Question: I want to show statistics of five countries, to each country I have 4 values of each year (2000, 2004, 2008, 2012).
The code is fine, but I have one main problem with colors, the color of each field is not fix, for example for one country the color sequence is (blue for 1st filed, red for 2ed filed, ..) but with another country the sequence is different.
another problem with legend, only 2 values out of 5 appear
Here is the code :
'''
par(mfrow=c(3,2),oma=c(5,0,0,0),xpd=NA)
par(mar=c(4,4,2,2))
schoolenrollment <- read.csv(file.choose(), header=T, sep=",")
country <- c("Comoros","Jordan","United Arab Emirates","Egypt"," Qatar")
y=1
z=4
for (x in seq(from=1, to=20, by=4))
{
barplot(as.matrix(schoolenrollment[x:z]), main=country[y],
ylab= "Total Number", beside=TRUE, col=rainbow(4))
y=y+1
z=z+4
}
legend(-0.5, 3.5, ncol=2,
c("School enrollment, preprimary (% gross)",
" School enrollment, primary (% gross)",
" School enrollment, secondary (% gross)",
"School enrollment, secondary(% gross)",
"School enrollment, tertiary (% gross)"),
cex=0.9, bty="n", fill=rainbow(4));
'''

dataset:
<URL>
I tried to use fix colors ,,, but its the same problem:
'''
par(mfrow=c(3,2),oma=c(5,0,0,0),xpd=NA)
par(mar=c(4,4,2,2))
schoolenrollment<- read.csv(file.choose(), header=T, sep=",")
country<- c("Comoros","Jordan","United Arab Emirates","Egypt"," Qatar")
y=1
z=4
for (x in seq(from=1, to=20, by=4))
{
barplot(as.matrix(schoolenrollment[x:z]), main=country[y], ylab= "Total Number",
beside=TRUE, col=c("red","blue","green","yellow"))
y=y+1
z=z+4
}
legend(-0.5,3.5,ncol=2, c("School enrollment, preprimary (% gross)", " School enrollment, primary (% gross)"," School enrollment, secondary (% gross)","School enrollment, secondary(% gross)", "School enrollment, tertiary (% gross)"), cex=0.9, bty="n", fillc("red","blue","green","yellow"));
'''
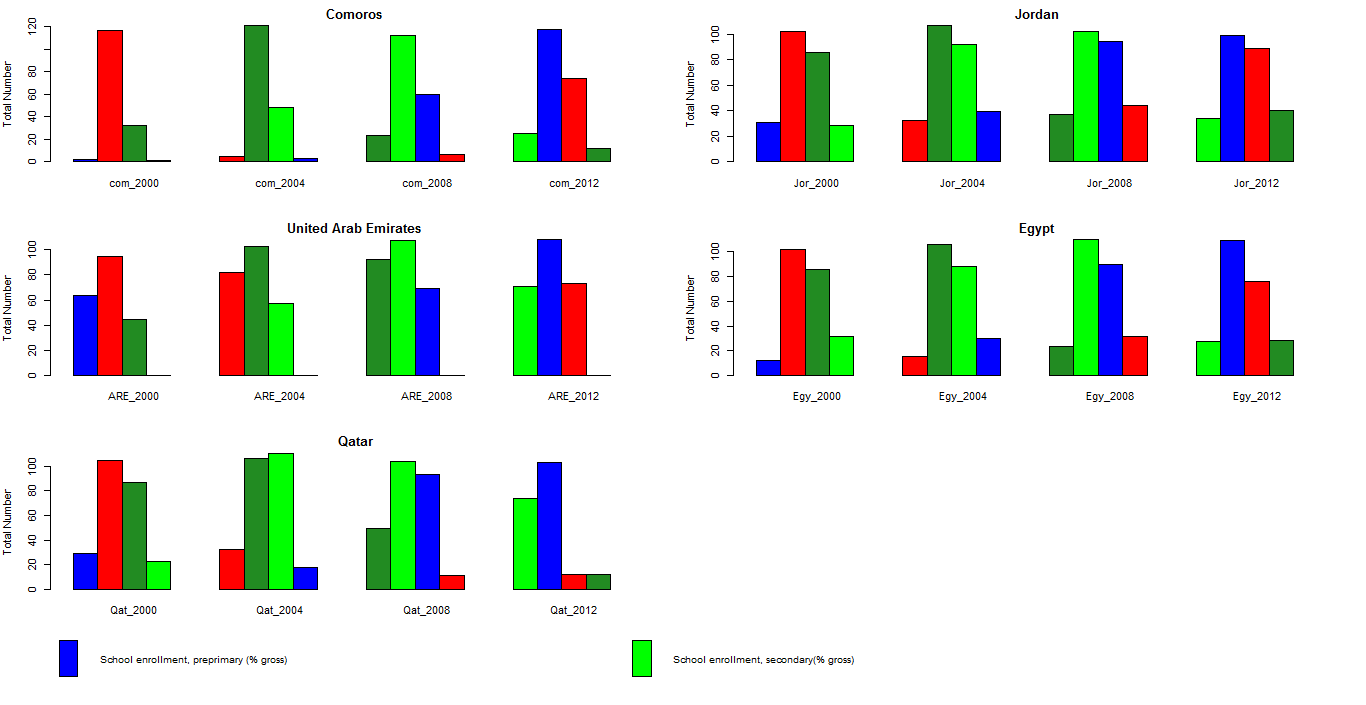
Answer: Your data isn't in the best format to achieve what you want.
Please try:
'''
dd <- read.table(file = '\Stackoverflow\22449135\schoolenrollment.csv',
header = T, dec = '.', sep = ',')
d <- data.frame('Value'=unname(as.matrix(unlist(dd[1:4, ]),ncol = 1,
nrow=80, byrow = F))[,1],
'Country' =rep(c('Comoros', 'Jordan', 'U A Emirates',
'Egypt', 'Qatar'), each = 16),
'Year' =rep(c(2000, 2004, 2008, 2012), each = 4, times = 5),
'Enrollment' = rep(c("Prelimary", "Primary", "Secondary",
"Tertiary"), times = 5))
library(ggplot2)
ggplot(data = d) +
geom_bar(aes(x=factor(Year), y=Value, fill = Enrollment),
stat = 'identity', position = 'dodge') +
facet_wrap(~Country) +
labs(list(x = 'Year', y = '% gross'))
'''

or
'''
ggplot(data = d) +
geom_bar(aes(x=factor(Year), y=Value, fill = Enrollment),
stat = 'identity', position = 'dodge') +
facet_grid(Country ~.) +
labs(list(x = 'Year', y = '% gross'))
'''

or with gridExtra::grid.arrange
'''
g1 <- ggplot(data = d[d$Country == 'Comoros', ]) +
geom_bar(aes(x=factor(Year), y=Value, fill = Enrollment),
stat = 'identity', position = 'dodge') +
labs(list(x = 'Year', y = '% gross'))
g2 <- ggplot(data = d[d$Country == 'Jordan', ]) +
geom_bar(aes(x=factor(Year), y=Value, fill = Enrollment),
stat = 'identity', position = 'dodge') +
labs(list(x = 'Year', y = '% gross'))
g3 <- ggplot(data = d[d$Country == 'U A Emirates', ]) +
geom_bar(aes(x=factor(Year), y=Value, fill = Enrollment),
stat = 'identity', position = 'dodge') +
labs(list(x = 'Year', y = '% gross'))
grid.arrange(g1,g2, g3)
'''

or manage legends with grobs.